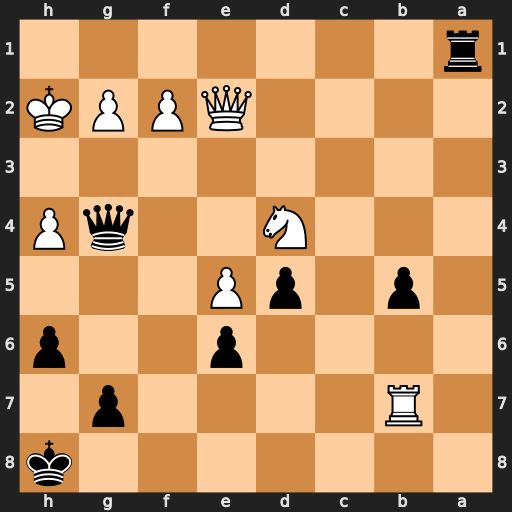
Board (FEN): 7k/1R4p1/4p2p/1p1pP3/3N2qP/8/4QPPK/r7
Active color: b
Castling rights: -
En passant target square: -
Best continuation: Qxh4#